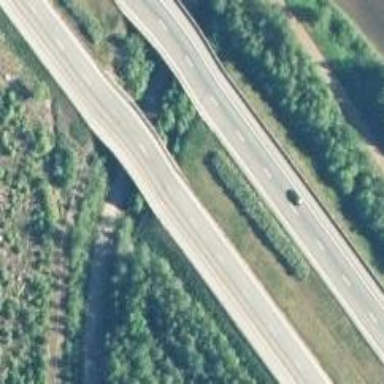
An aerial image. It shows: Asphalt bridge over motorway.